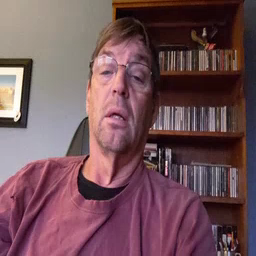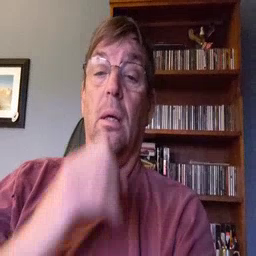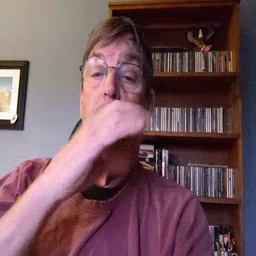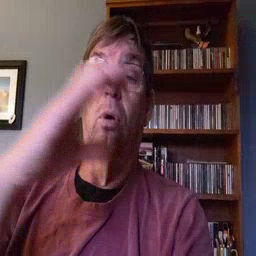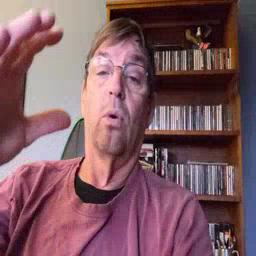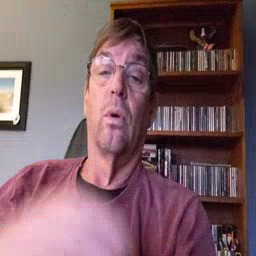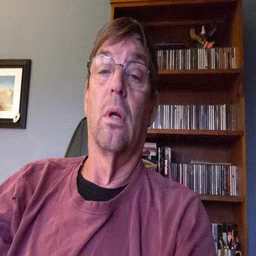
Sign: balloon